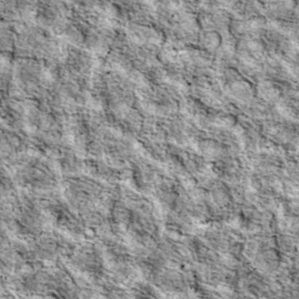
Label: non_frost